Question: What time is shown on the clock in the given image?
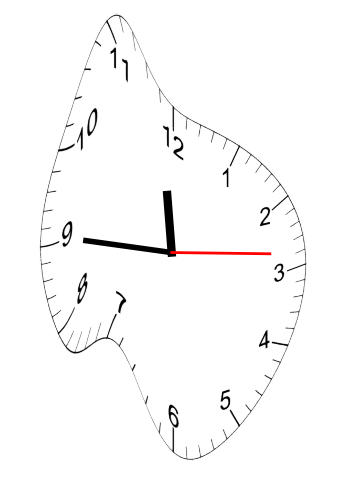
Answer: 11:45:14